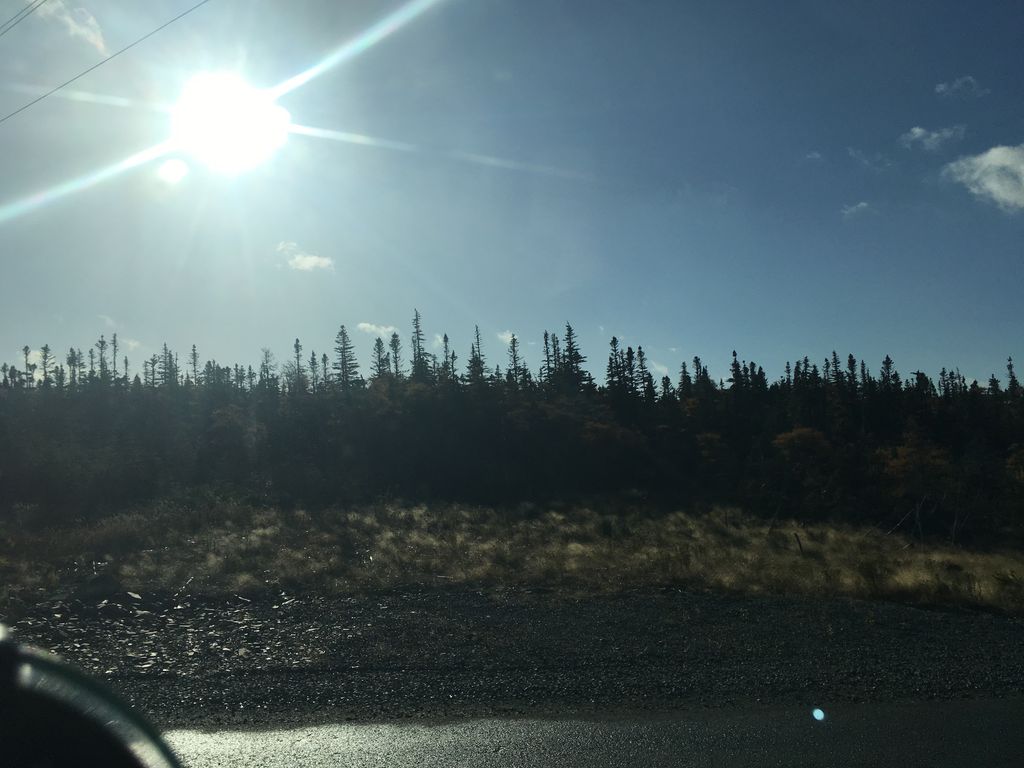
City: st_johns